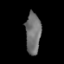
Tissue: lung
Cell type: Epithelial cells
Senescence score: 0.1975
Nuclear area (px): 617
Mean DAPI intensity: 112.673